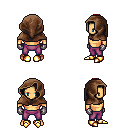
a pixel art fantasy rpg character, male body template, human, tanned skin, leather shoulder armor, magenta pants, red long mohawk hairstyle, cloth hood, metal gloves, gold boots, four views (front, back, left, right), 2x2 character sprite sheet, small pixel art, hard edges, no anti-aliasing